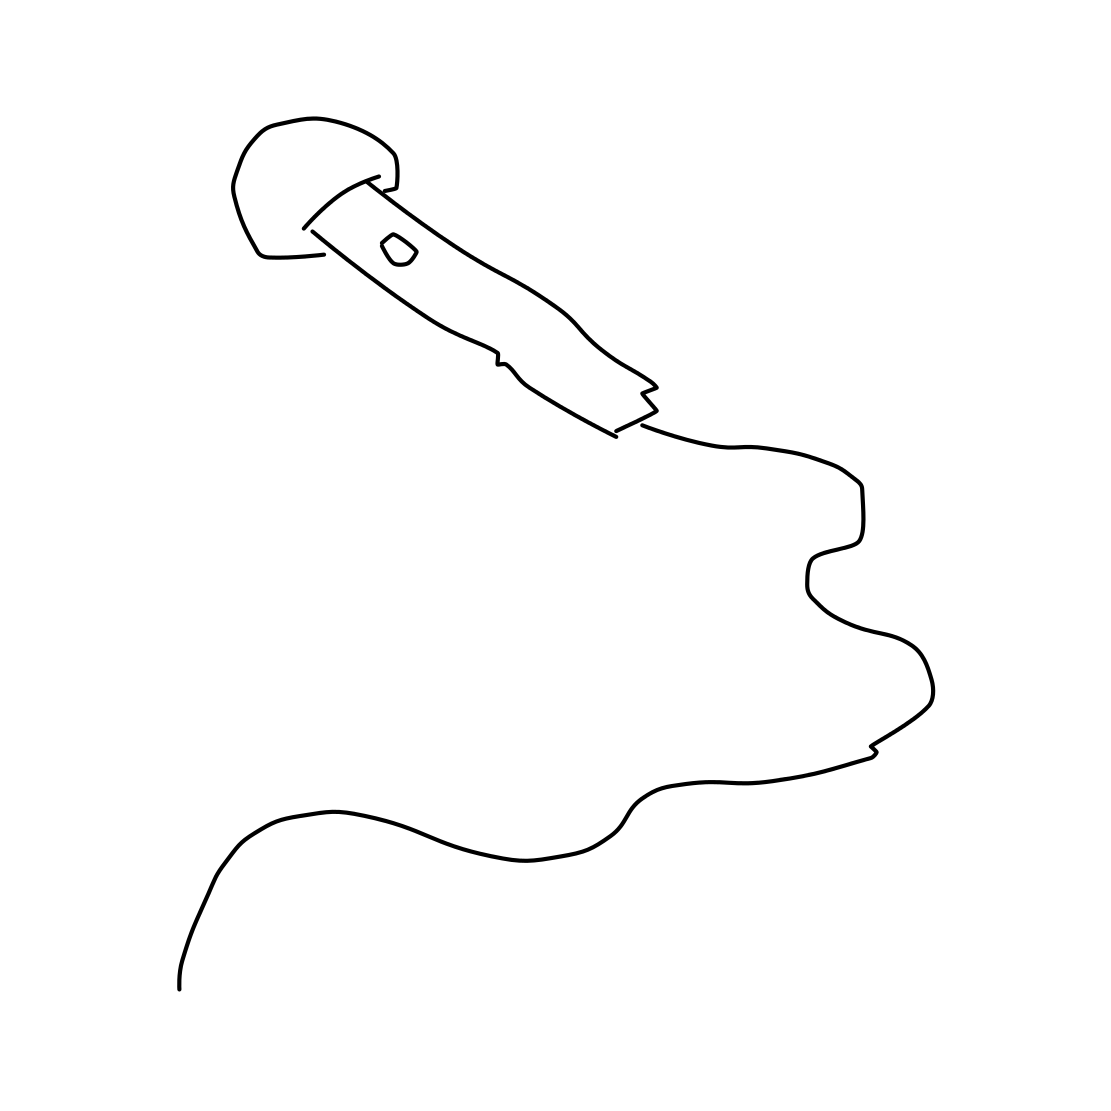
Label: microphone